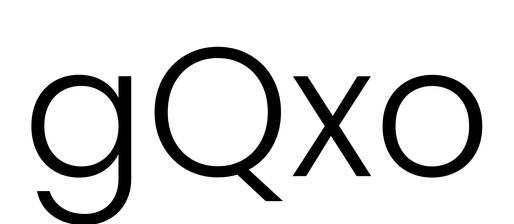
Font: Poppins-Light